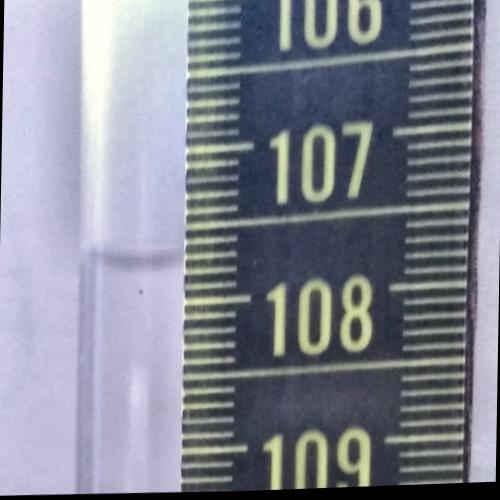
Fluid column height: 107.7 cm